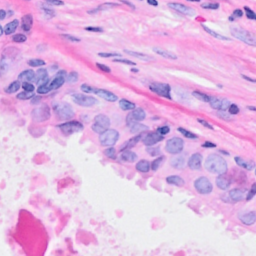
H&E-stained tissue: Breast